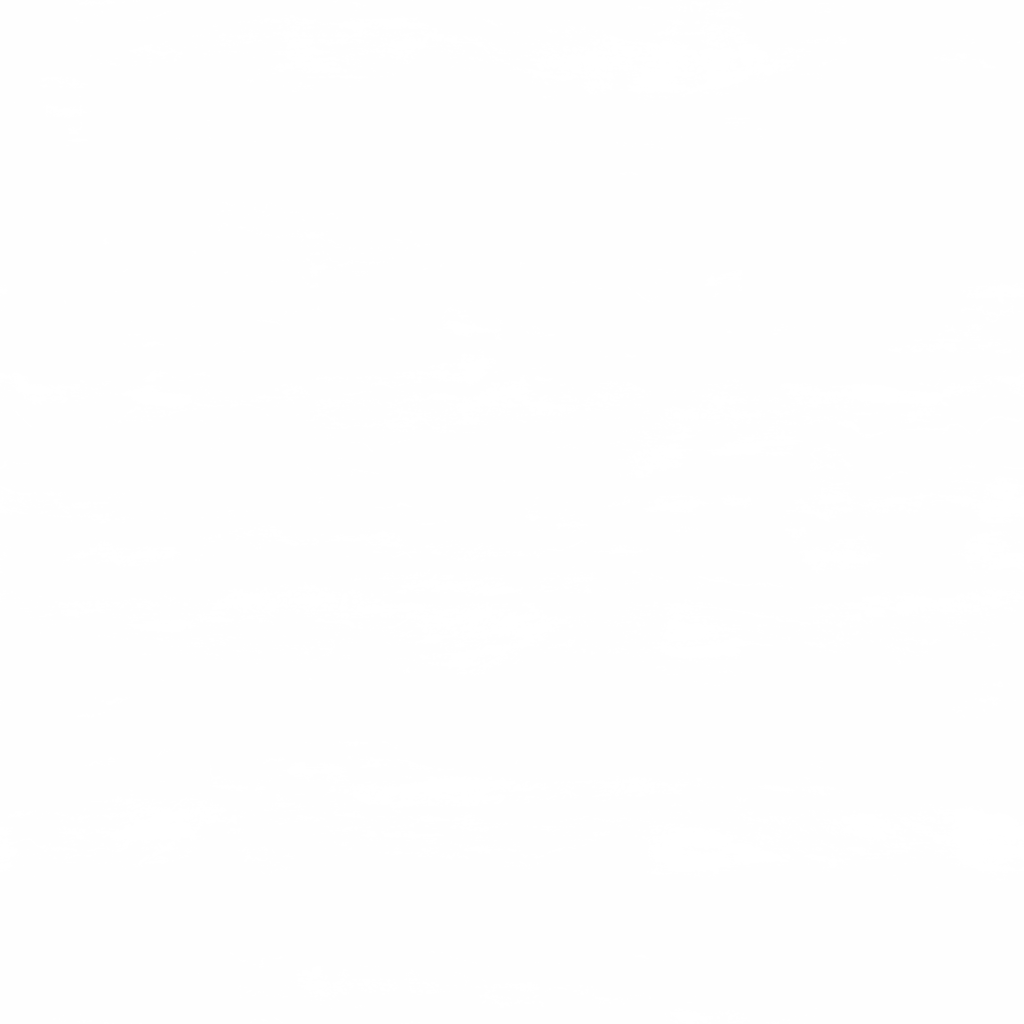
Texture map type: AmbientOcclusion